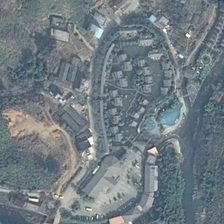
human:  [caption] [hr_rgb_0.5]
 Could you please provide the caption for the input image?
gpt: some buildings and many green trees are near a river in a resort .

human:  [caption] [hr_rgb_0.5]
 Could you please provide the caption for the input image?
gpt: some buildings and many green trees are near a river in a resort .

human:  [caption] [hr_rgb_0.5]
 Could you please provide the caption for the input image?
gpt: some buildings and many green trees are near a river in a resort .

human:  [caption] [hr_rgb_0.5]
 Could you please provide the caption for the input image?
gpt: some buildings and many green trees are near a river in a resort .

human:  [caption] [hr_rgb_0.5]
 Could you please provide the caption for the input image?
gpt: some buildings and many green trees are near a river in a resort .